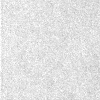
Atmospheric dust classification: dusty